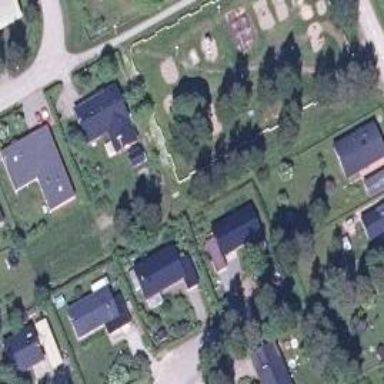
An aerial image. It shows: Charming neighbourhood.